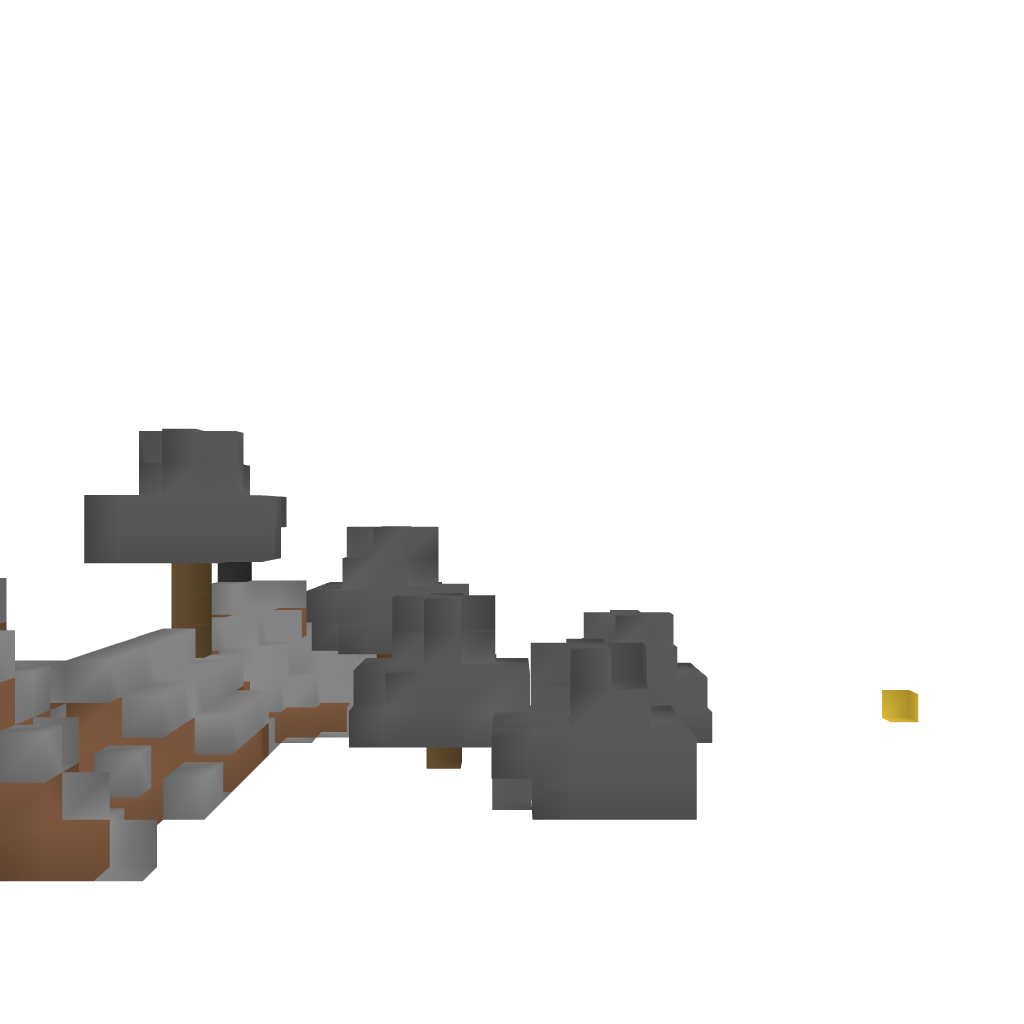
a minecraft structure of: Force a modern house made by Webisod